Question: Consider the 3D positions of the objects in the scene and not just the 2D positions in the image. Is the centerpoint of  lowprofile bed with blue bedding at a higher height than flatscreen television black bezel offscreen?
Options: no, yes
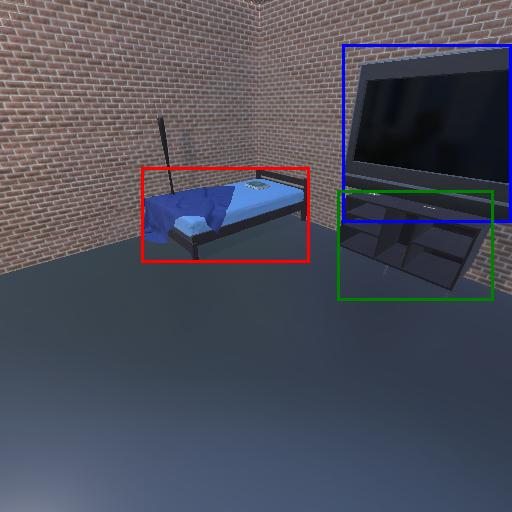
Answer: no